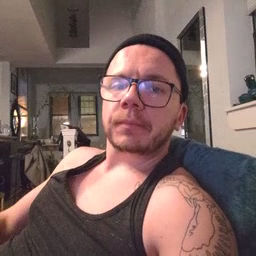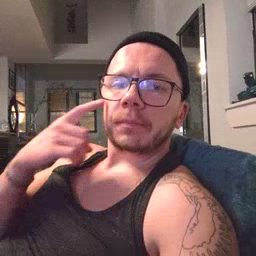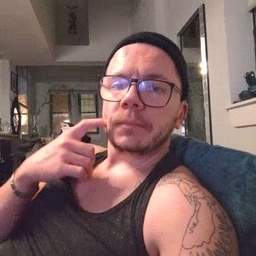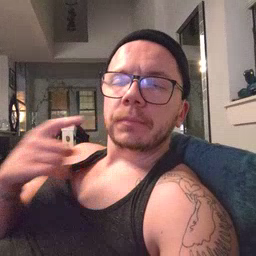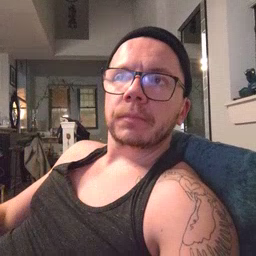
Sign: cry